Field crop: maize
Growth stage: 2
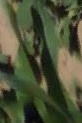
Species: maize